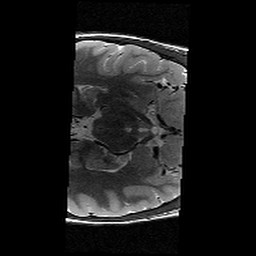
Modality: T2w
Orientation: axial
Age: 10
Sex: female
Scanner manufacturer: siemens
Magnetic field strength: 3 T
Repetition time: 9.23 s
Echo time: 0.067 s